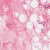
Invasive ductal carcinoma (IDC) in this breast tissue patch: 0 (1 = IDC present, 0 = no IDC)